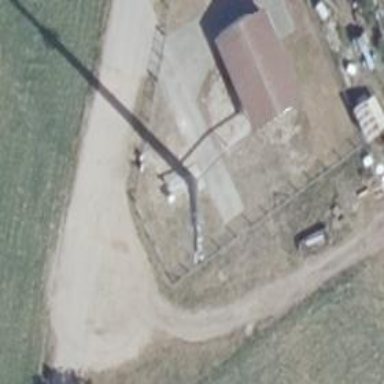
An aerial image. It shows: Communication tower.